Question: Screenshot:

Why it isn't working?
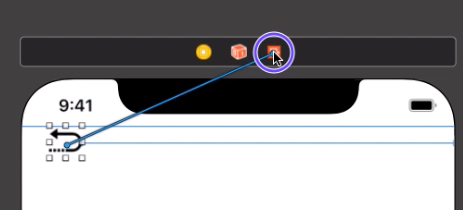
Answer: Make sure you have declared the action in your view controller:
'''
@IBAction func myButton(_ sender: UIView) {
// DO STUFF
}
'''
Then control-drag from the button to the yellow circle with the white square inside:
<URL>